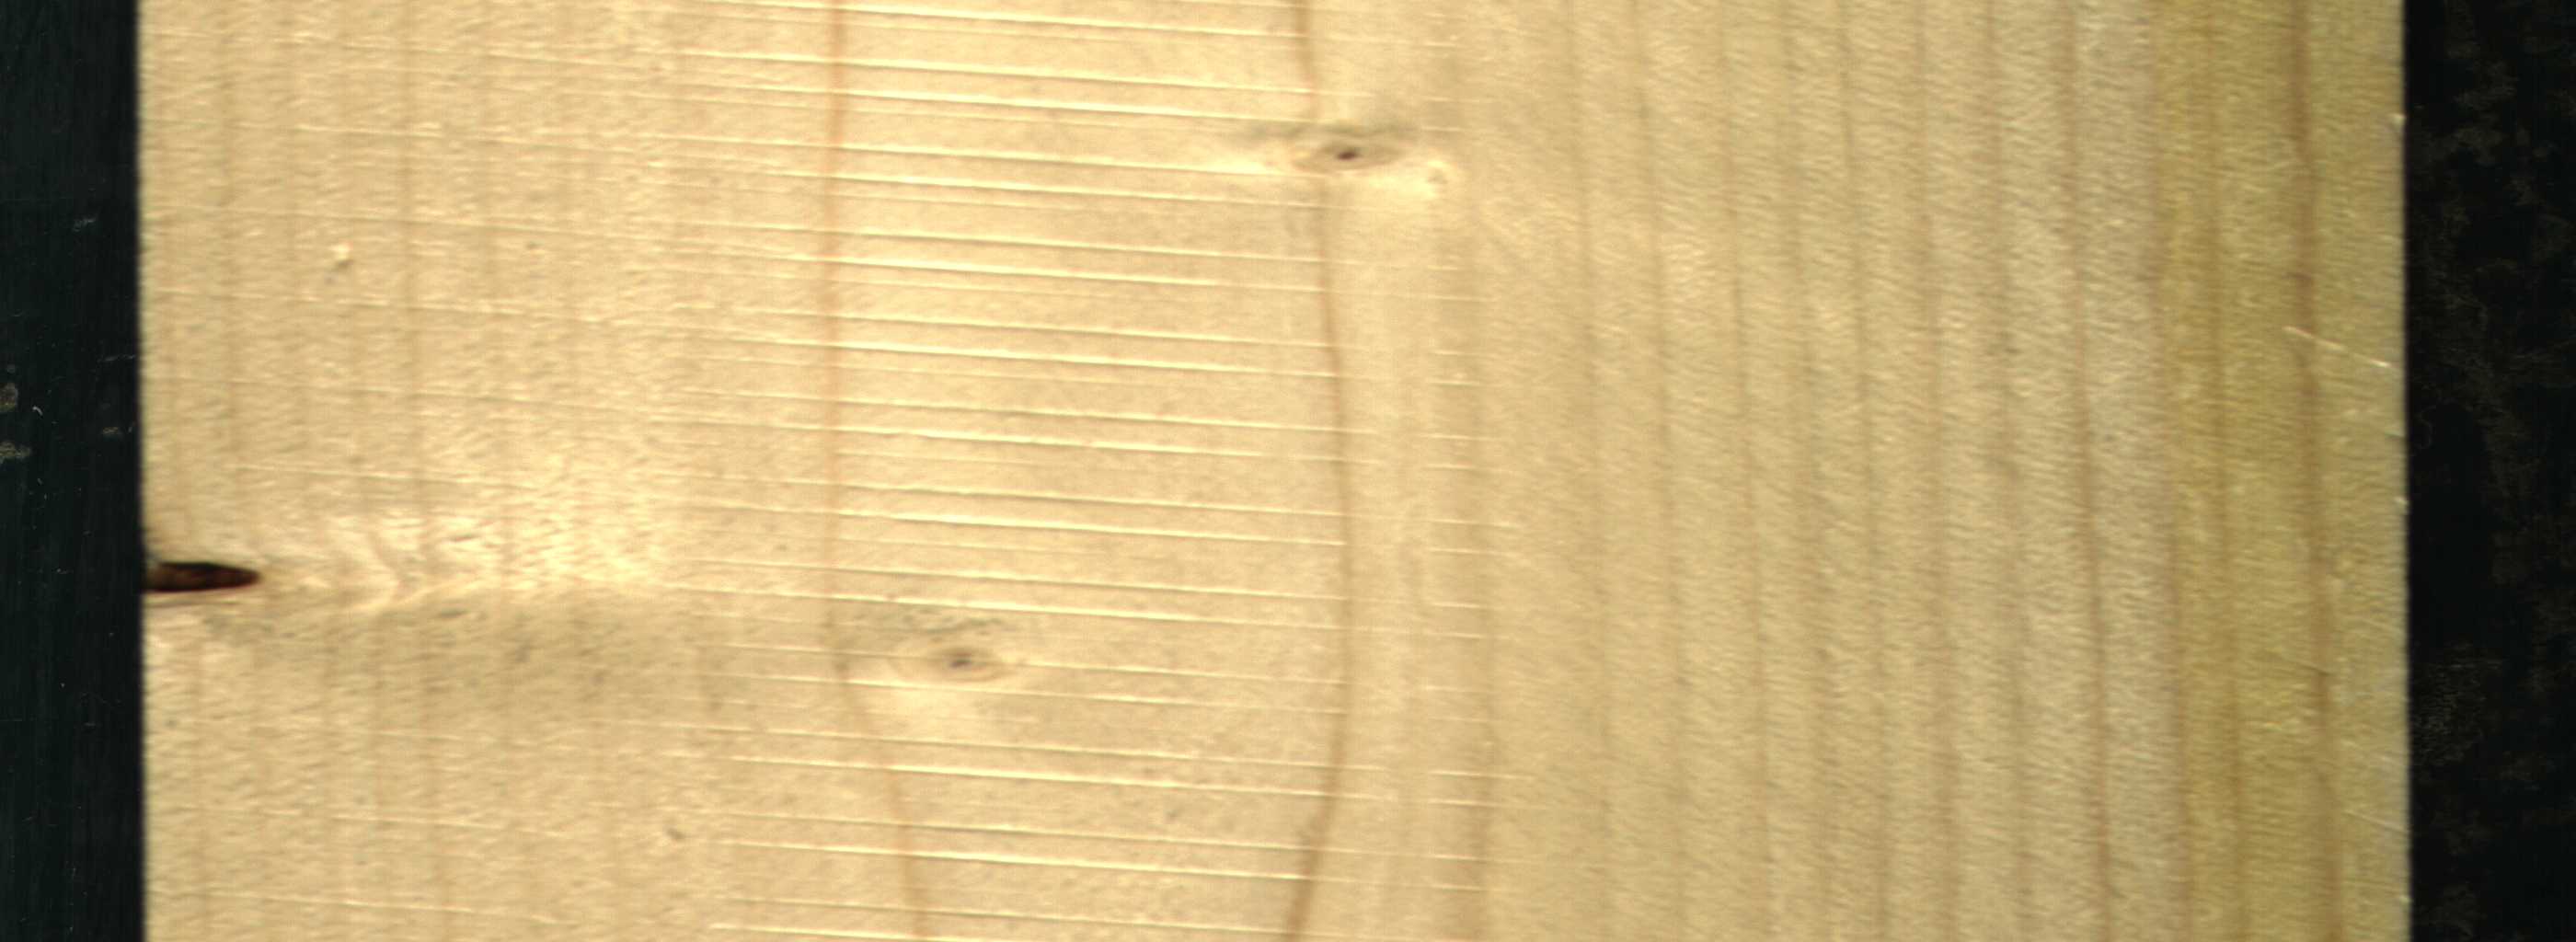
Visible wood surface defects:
Knot_missing